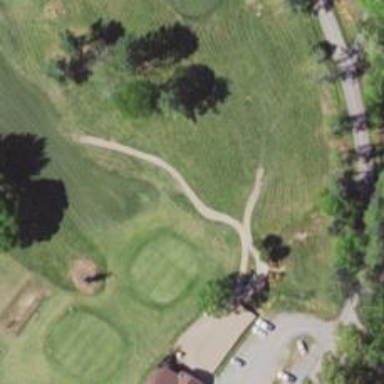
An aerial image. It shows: Path used for both walking and golf.